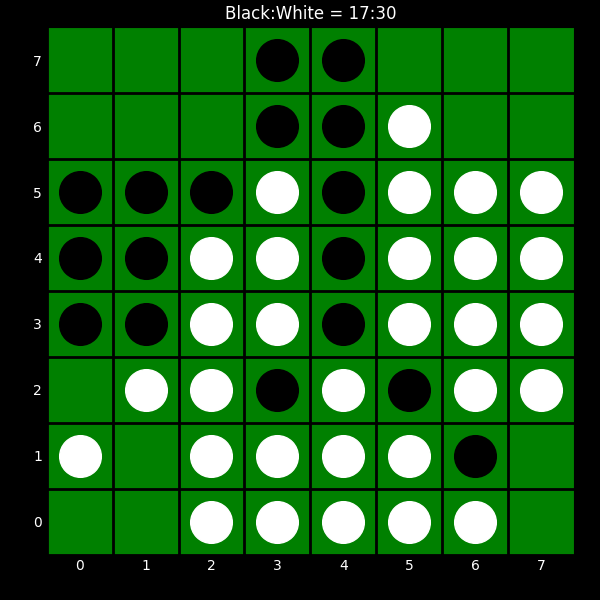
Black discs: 17
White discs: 30